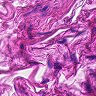
Metastatic tissue present: no